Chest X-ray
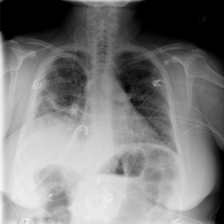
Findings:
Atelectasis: negative
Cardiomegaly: negative
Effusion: negative
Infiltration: negative
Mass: negative
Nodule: negative
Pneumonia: negative
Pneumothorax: negative
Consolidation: negative
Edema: negative
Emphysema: negative
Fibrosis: negative
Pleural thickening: negative
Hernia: negative